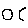
Label: hexagon